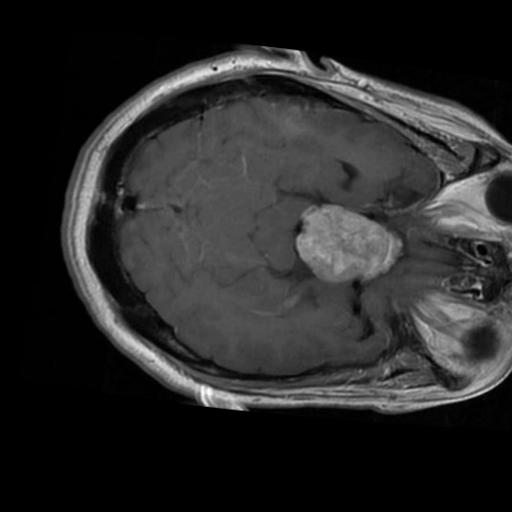
Label: brain_tumor